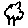
Label: tree